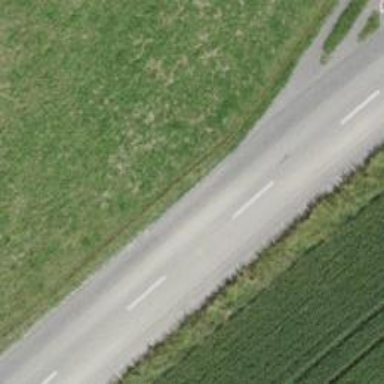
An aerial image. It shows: Asphalt road classified as tertiary.